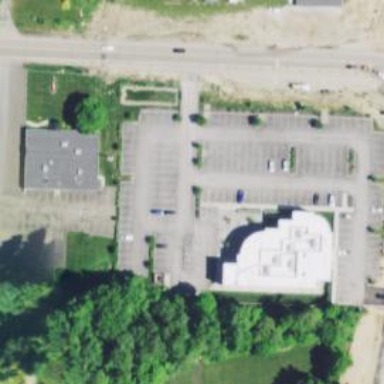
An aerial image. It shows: Healthcare clinic is depicted in the image.